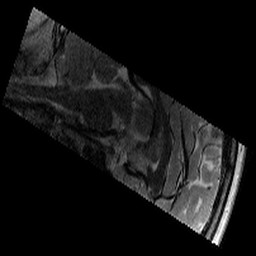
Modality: T2w
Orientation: sagittal
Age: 10
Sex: male
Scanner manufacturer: siemens
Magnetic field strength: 3 T
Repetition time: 9.23 s
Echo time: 0.067 s